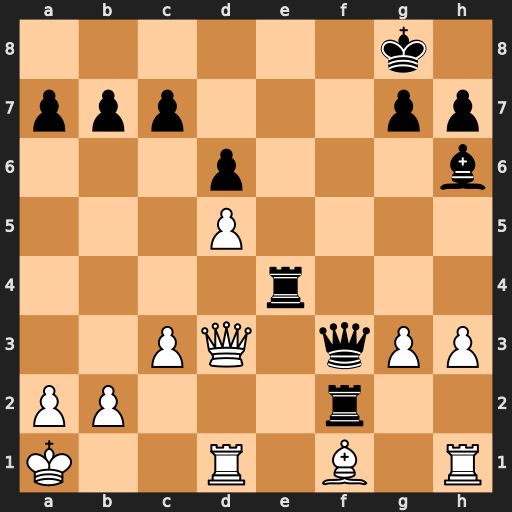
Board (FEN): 6k1/ppp3pp/3p3b/3P4/4r3/2PQ1qPP/PP3r2/K2R1B1R
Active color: w
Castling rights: -
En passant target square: -
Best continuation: Qxf3 Rxf3 Bg2 Ree3 Bxf3